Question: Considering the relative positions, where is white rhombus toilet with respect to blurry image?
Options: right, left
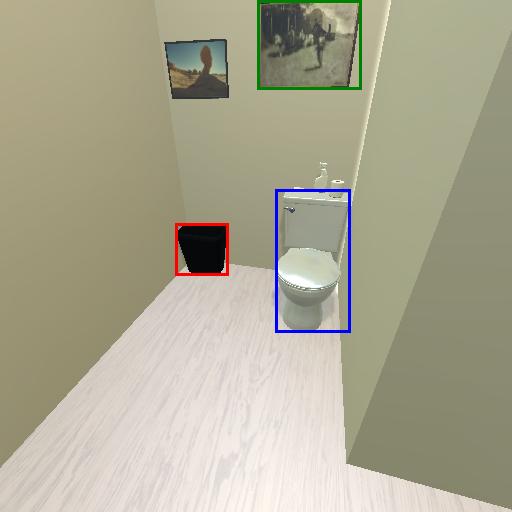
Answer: right